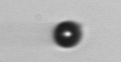
Label: bead